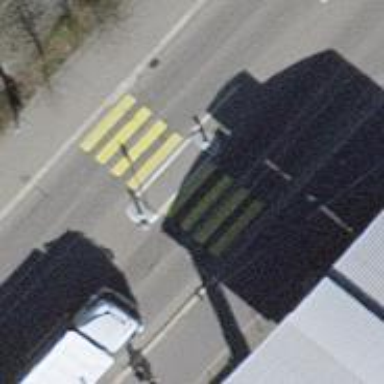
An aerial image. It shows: Secondary road with asphalt surface and trolley wires.